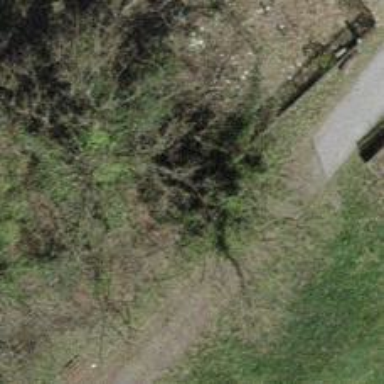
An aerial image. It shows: Bench for seating.